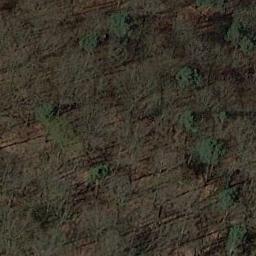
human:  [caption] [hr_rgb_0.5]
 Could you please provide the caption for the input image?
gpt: This is a dense forest .

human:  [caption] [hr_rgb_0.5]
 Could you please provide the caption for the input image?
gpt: The forest has some sparse green trees randomly arranged and the forest soil is deep yellow .

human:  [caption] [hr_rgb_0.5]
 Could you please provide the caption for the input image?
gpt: The forest is on the bare land .

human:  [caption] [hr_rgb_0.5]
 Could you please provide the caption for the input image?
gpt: Many withered trees are in a forest .

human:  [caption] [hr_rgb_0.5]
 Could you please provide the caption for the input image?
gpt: A sparse forest with some withered trees .